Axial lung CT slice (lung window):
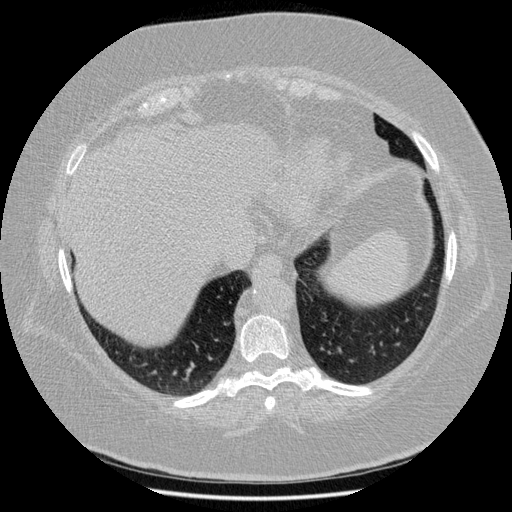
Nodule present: no